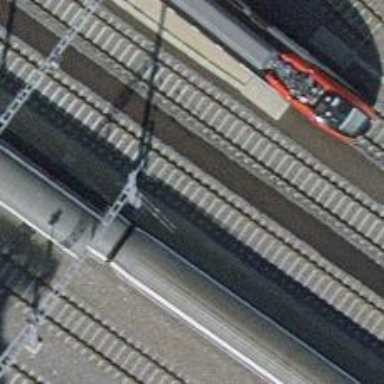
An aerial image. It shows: Electrified rail siding with contact line.